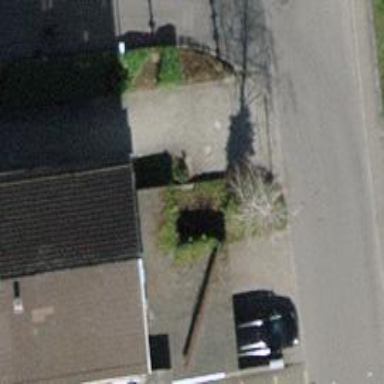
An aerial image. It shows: Hedge acting as barrier.